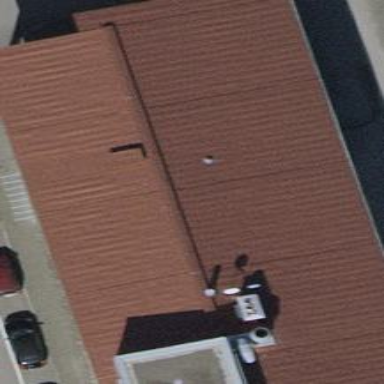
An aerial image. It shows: Commercial building.